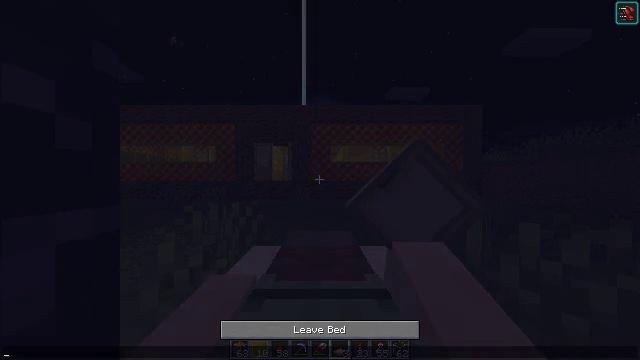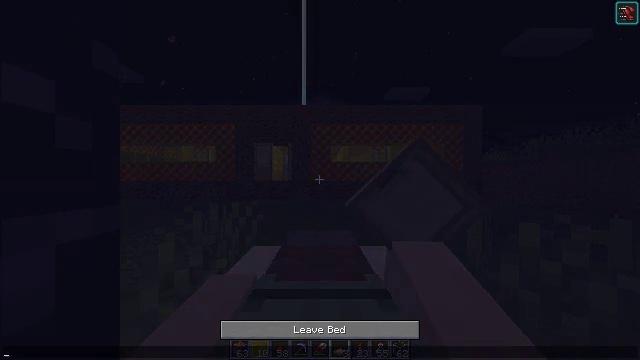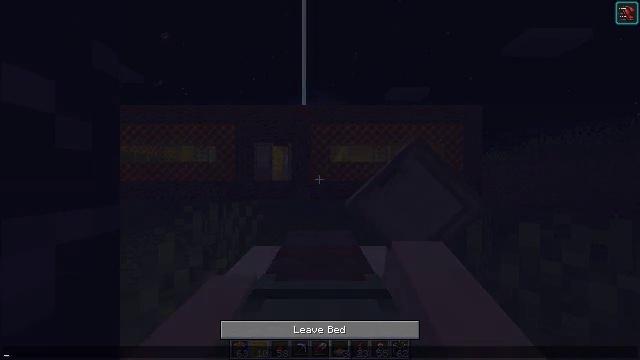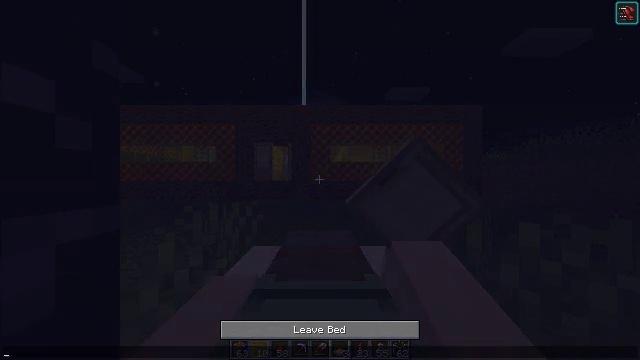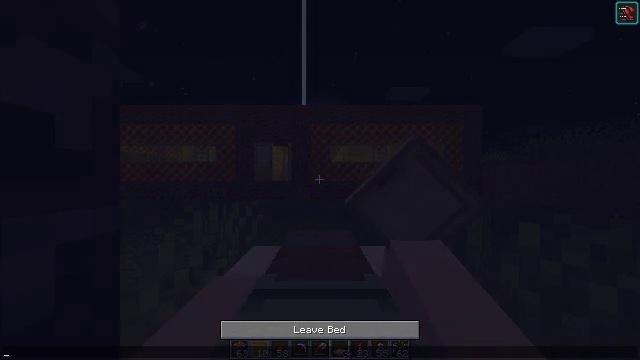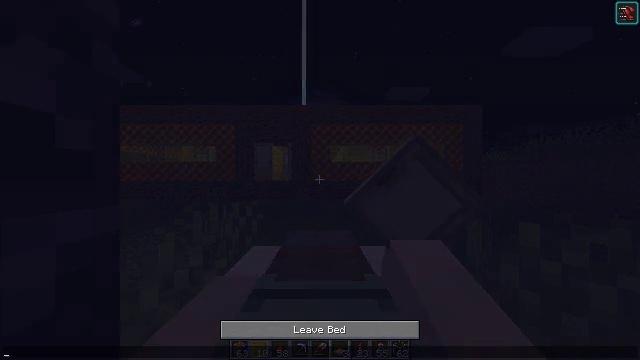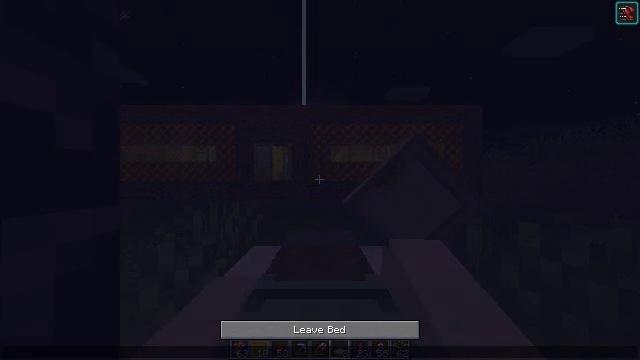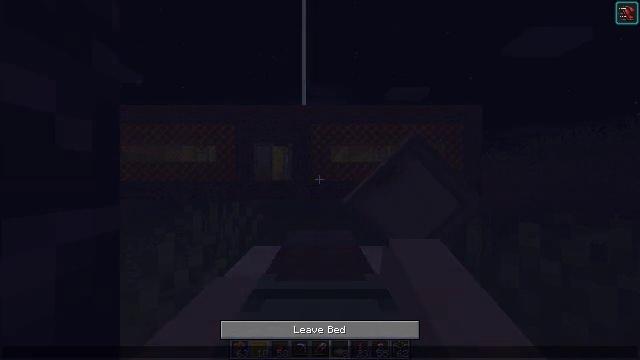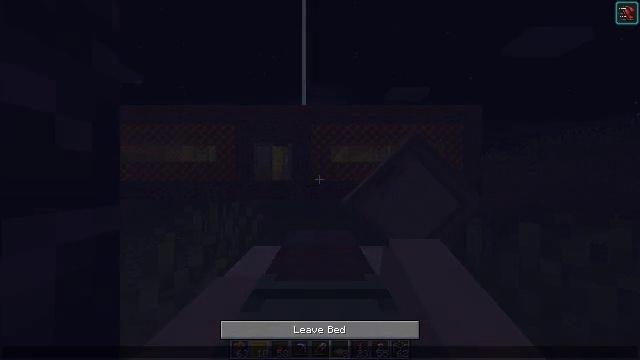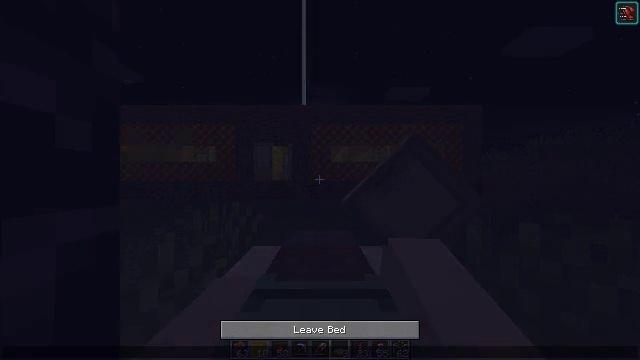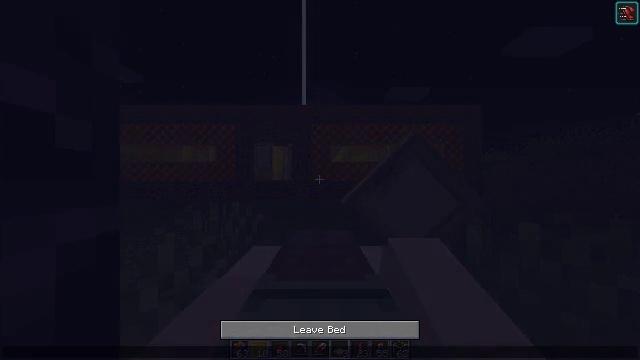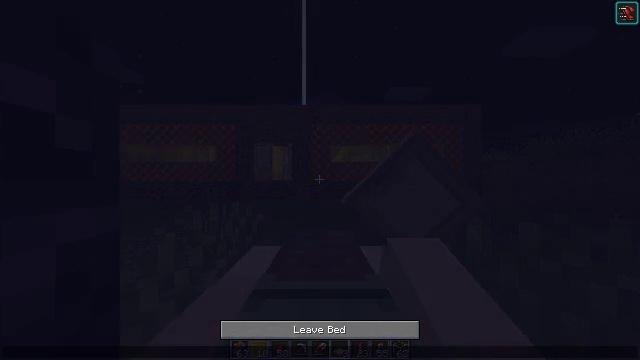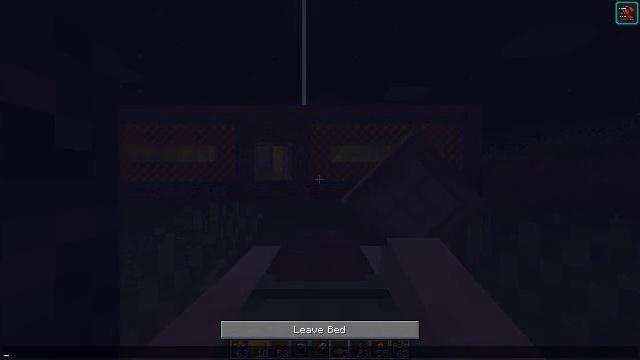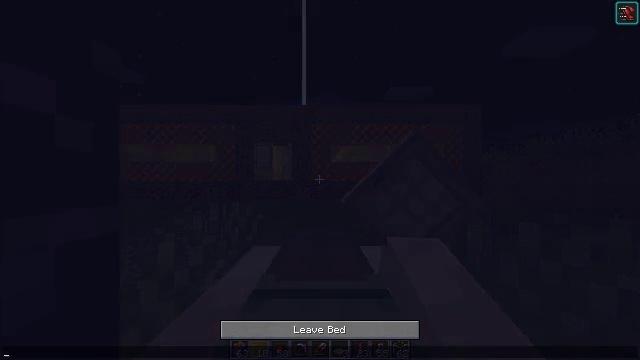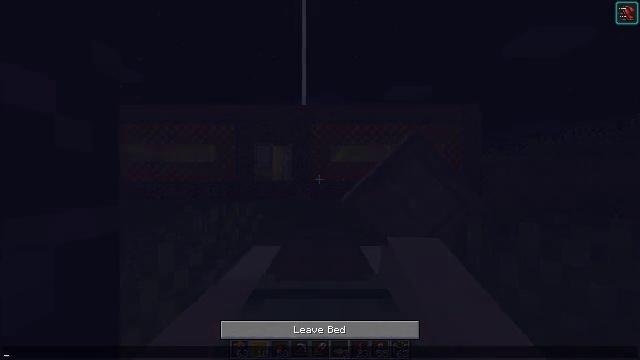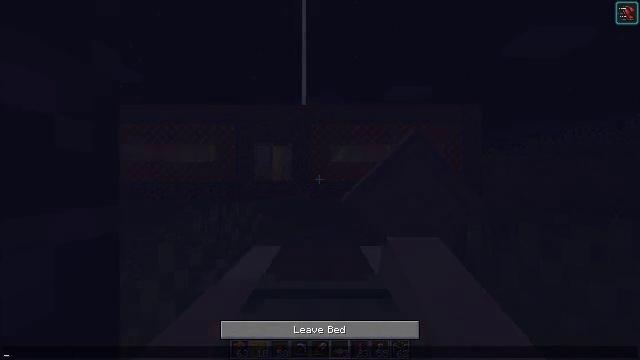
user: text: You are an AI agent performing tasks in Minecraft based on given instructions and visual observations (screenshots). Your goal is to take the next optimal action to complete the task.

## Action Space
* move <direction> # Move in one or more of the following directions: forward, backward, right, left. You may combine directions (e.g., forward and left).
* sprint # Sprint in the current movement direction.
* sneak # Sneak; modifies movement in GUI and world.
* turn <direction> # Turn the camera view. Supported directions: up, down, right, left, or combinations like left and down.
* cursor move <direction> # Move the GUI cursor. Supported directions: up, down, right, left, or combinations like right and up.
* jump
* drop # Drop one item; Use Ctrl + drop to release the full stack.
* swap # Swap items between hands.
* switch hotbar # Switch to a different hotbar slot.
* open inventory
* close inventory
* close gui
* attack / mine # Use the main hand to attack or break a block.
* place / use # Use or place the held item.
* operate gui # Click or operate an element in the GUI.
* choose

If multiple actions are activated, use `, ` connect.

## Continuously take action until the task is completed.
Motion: motion action
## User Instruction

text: Attack the yellow stained glass to gather it.
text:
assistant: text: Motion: no_op
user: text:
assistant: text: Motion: no_op
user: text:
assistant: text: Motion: no_op
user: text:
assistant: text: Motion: no_op
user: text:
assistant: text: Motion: no_op
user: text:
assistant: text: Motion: no_op
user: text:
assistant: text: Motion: no_op
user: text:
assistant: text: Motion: no_op
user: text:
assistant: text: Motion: no_op
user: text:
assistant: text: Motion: no_op
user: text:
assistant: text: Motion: no_op
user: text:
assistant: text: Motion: no_op
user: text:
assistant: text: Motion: no_op
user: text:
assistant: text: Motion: no_op
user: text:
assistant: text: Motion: no_op
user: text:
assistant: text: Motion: no_op
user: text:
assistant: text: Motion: no_op
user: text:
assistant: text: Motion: close gui
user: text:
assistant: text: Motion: no_op
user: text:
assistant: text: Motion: no_op
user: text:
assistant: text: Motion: no_op
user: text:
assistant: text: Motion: no_op
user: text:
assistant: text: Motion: no_op
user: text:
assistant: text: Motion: no_op
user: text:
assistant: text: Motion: no_op
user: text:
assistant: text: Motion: no_op
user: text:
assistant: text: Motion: no_op
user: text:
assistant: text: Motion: no_op
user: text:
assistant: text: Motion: no_op
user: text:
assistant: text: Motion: no_op